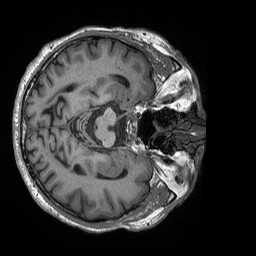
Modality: T1w
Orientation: axial
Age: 73
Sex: male
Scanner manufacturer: siemens
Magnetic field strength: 3 T
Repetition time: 2.4 s
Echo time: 0.00226 s